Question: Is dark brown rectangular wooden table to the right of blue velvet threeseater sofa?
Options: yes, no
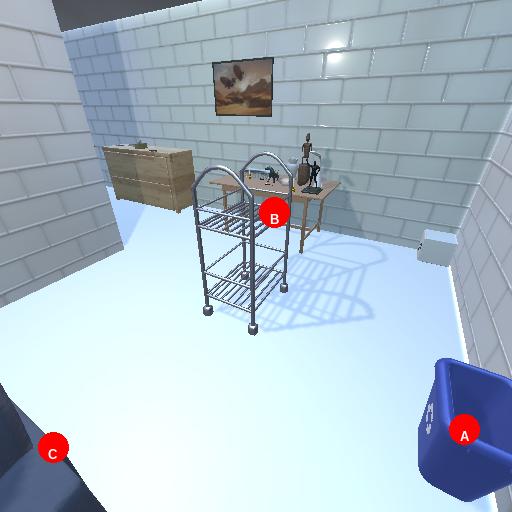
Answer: yes